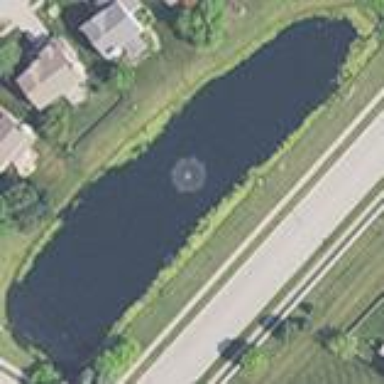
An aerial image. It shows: Pond with natural water.